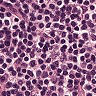
Metastatic tissue present: no